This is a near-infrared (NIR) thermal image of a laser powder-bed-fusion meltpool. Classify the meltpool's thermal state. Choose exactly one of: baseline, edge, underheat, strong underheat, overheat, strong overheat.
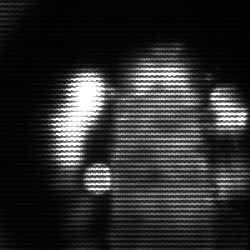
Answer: strong underheat